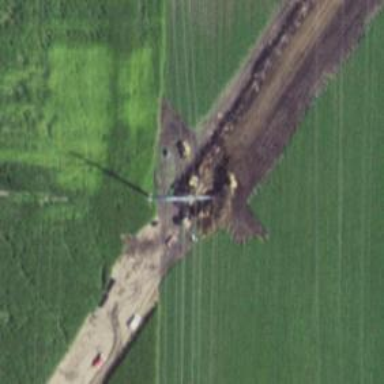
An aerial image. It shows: Power tower.